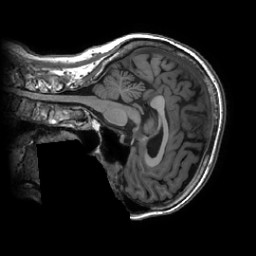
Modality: T1w
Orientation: sagittal
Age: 60
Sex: female
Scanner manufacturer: ge
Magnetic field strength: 3 T
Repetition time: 0.007348 s
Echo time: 0.003036 s